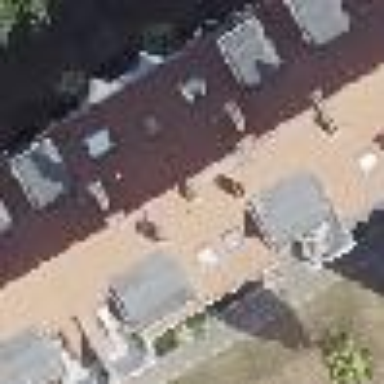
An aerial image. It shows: Gabled roof on building that houses apartments.